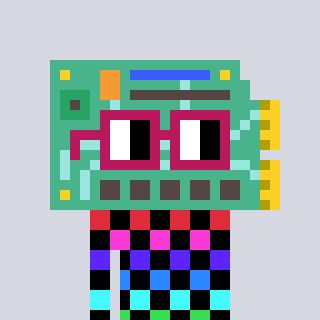
a pixel art character with square dark red glasses, a chipboard-shaped head and a grayscale-colored body on a cool background